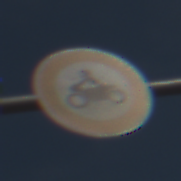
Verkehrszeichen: VerbotKraftraeder
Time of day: Midday
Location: Outdoor (Suburban)
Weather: PartlyCloudy
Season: NotSpecified
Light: Natural